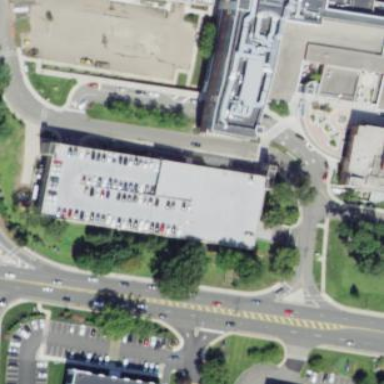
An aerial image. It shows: Multi-storey parking building.